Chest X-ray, PA view. Patient: 25 years old, sex M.
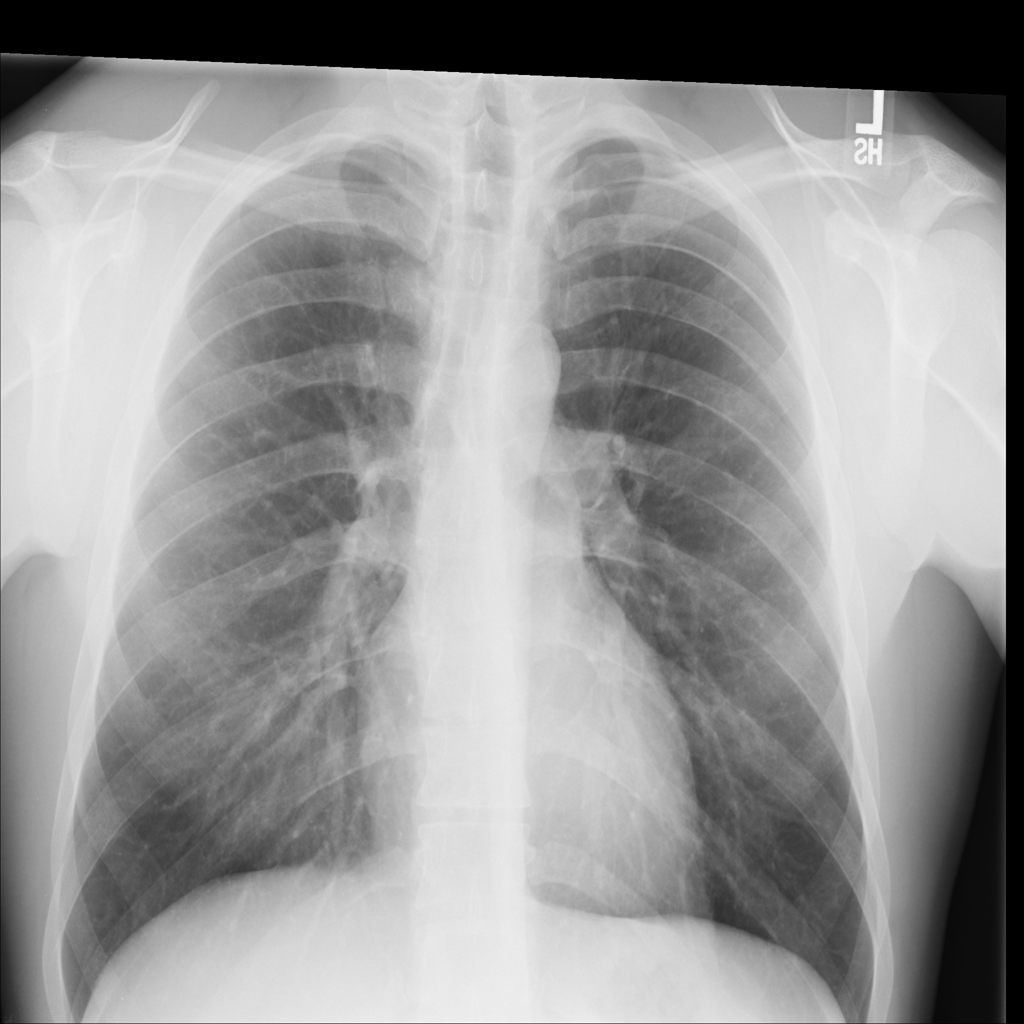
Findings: No Finding